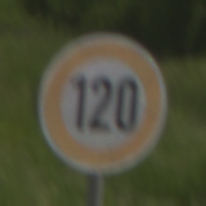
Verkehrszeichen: Geschwindigkeit120
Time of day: Midday
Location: Outdoor (RoadRail)
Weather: PartlyCloudy
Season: NotSpecified
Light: Natural